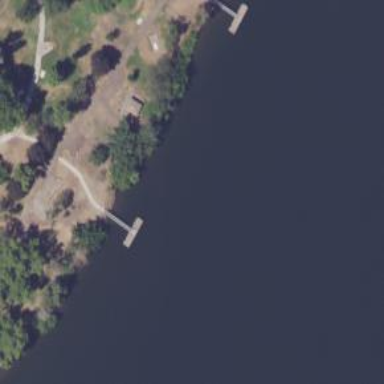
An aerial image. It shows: Man-made pier.